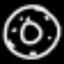
Label: donut